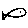
Label: fish